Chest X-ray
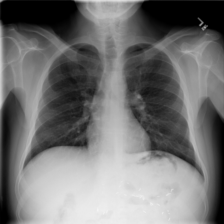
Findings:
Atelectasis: negative
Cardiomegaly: negative
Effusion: negative
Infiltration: negative
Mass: negative
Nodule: negative
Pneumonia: negative
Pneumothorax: negative
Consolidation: negative
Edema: negative
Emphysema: negative
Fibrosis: negative
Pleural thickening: negative
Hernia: negative